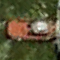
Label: civil